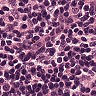
Metastatic tissue present: no